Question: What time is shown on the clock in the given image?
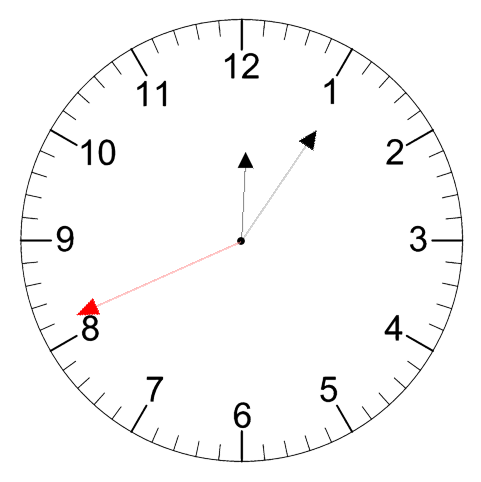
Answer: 12:05:41